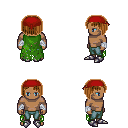
a pixel art fantasy rpg character, male body template, human, dark skin, green tattered cape, teal pants, brown pageboy hairstyle, red bandana, white cloth bandages, metal boots, four views (front, back, left, right), 2x2 character sprite sheet, small pixel art, hard edges, no anti-aliasing